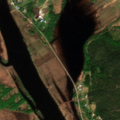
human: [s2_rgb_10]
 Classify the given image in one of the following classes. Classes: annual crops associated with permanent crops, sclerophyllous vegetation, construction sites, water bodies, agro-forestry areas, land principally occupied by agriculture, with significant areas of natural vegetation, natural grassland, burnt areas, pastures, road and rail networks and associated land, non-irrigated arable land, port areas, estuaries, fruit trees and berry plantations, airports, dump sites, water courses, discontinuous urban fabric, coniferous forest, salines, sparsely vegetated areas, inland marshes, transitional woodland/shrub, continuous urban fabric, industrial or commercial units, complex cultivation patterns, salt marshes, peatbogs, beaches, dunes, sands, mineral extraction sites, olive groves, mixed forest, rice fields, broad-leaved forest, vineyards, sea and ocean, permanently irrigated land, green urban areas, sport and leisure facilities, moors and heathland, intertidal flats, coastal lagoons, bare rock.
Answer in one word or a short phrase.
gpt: land principally occupied by agriculture, with significant areas of natural vegetation, mixed forest, transitional woodland/shrub, water courses